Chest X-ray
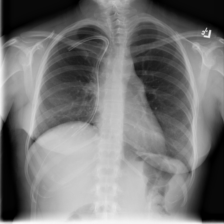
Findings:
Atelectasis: negative
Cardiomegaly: negative
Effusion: negative
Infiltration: negative
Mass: negative
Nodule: negative
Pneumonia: negative
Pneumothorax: negative
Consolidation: negative
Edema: negative
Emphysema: negative
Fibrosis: negative
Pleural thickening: negative
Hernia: negative